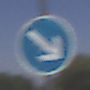
Verkehrszeichen: VorgeschriebeneVorbeifahrtRechts
Umgebung: Outdoor, RoadRail
Tageszeit: Midday
Wetter: Clear
Licht: Natural
Jahreszeit: NotSpecified
Kontrast: HighContrast